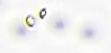
Label: Phaeocystis